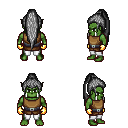
a pixel art fantasy rpg character, male body template, orc, green skin, leather chest armor, white pants, gray extra-long topknot hairstyle, gold gloves, four views (front, back, left, right), 2x2 character sprite sheet, small pixel art, hard edges, no anti-aliasing